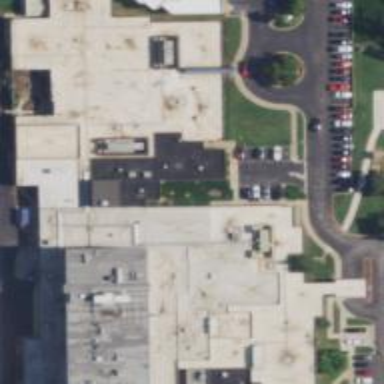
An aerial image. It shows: Hospital building.